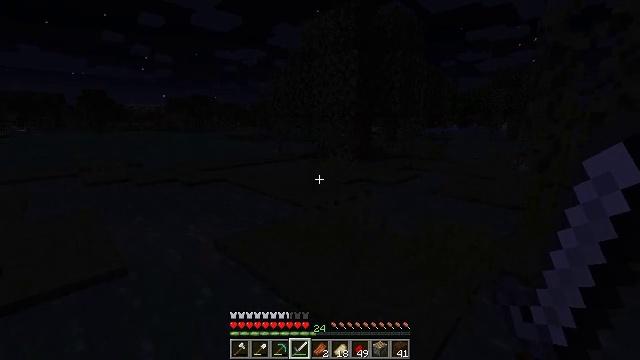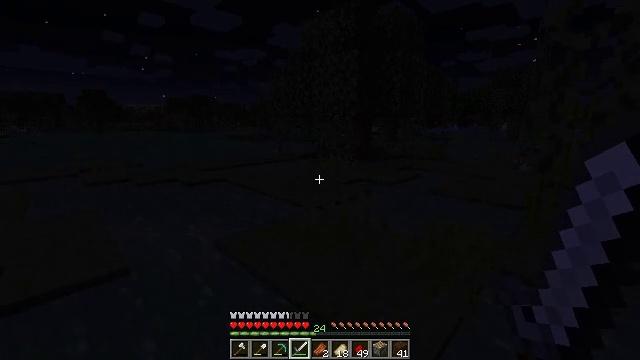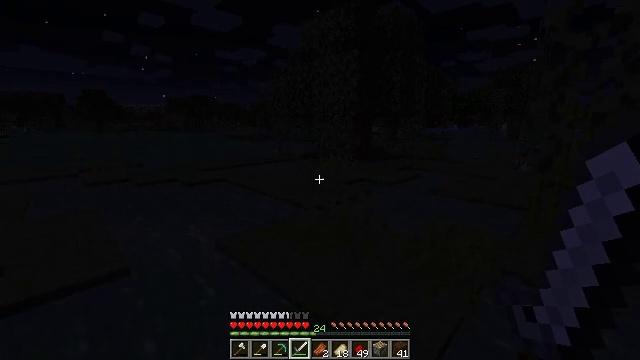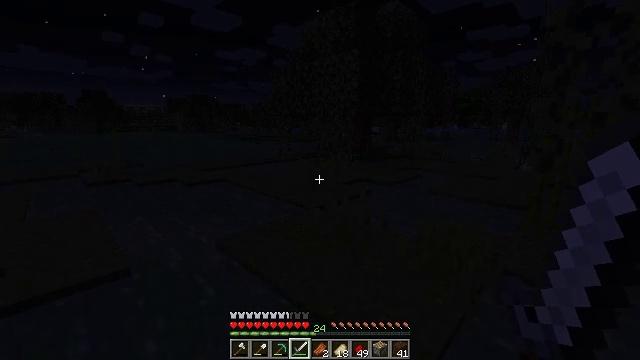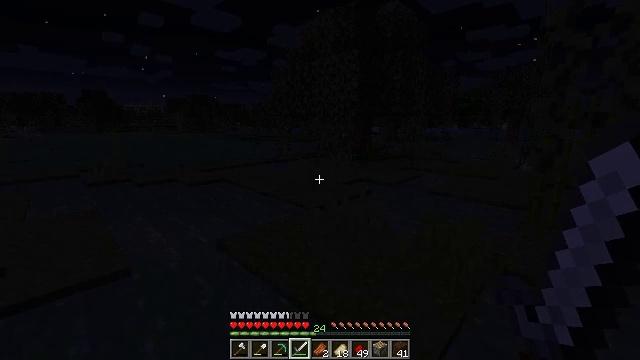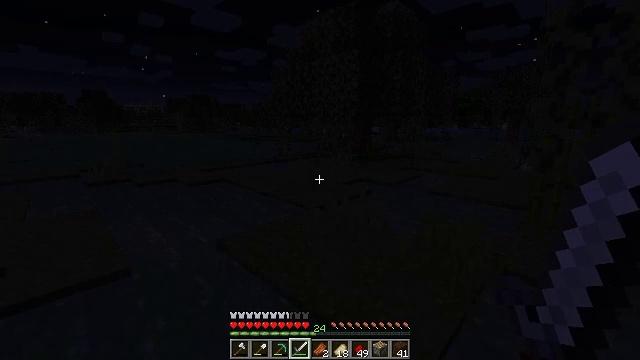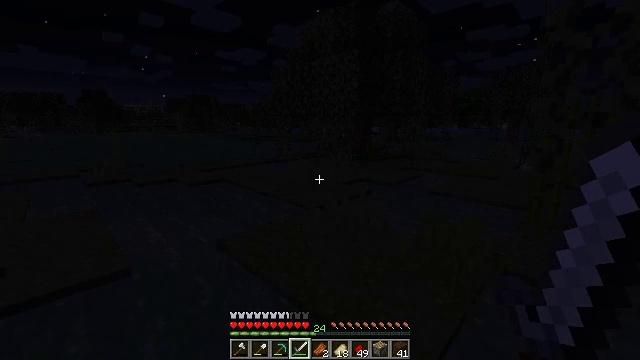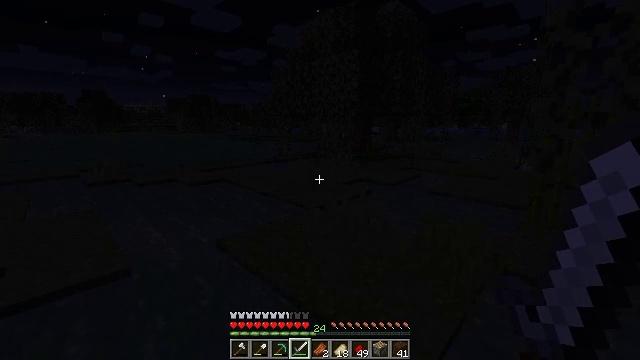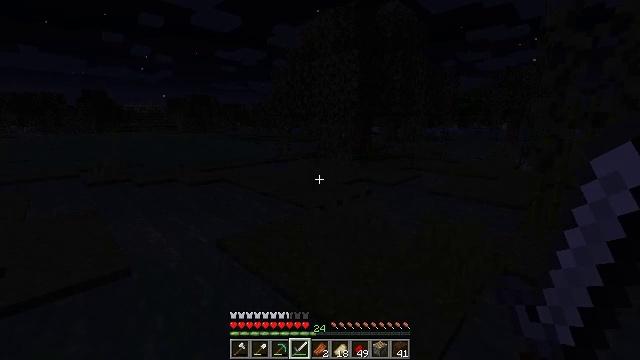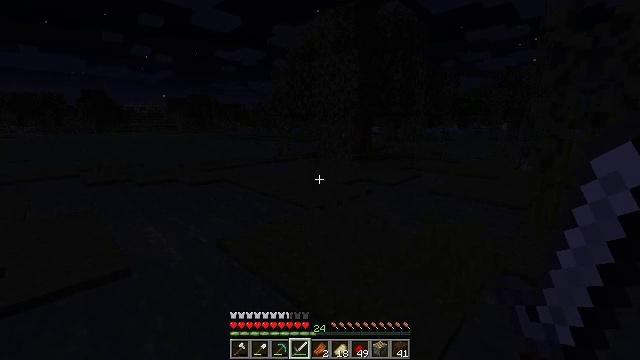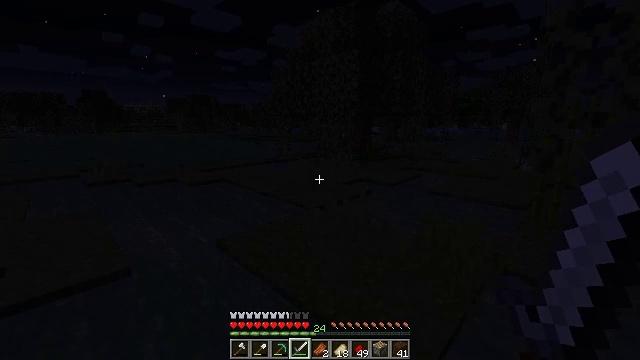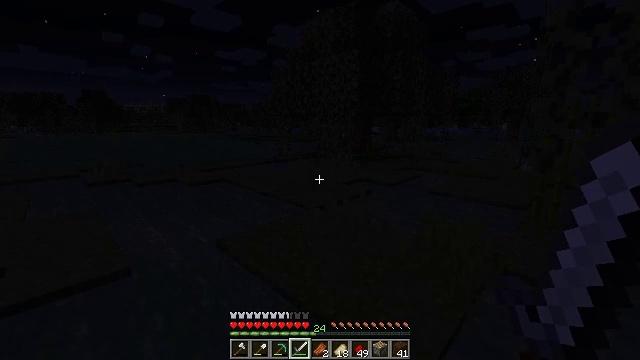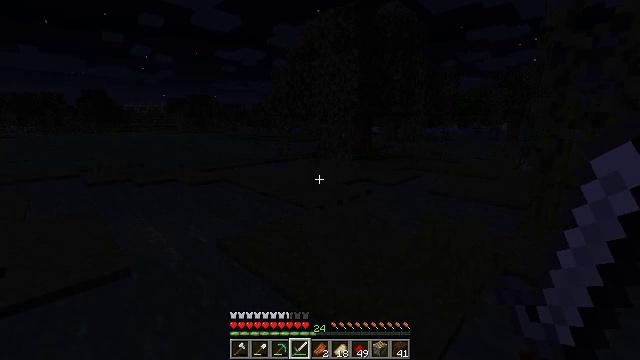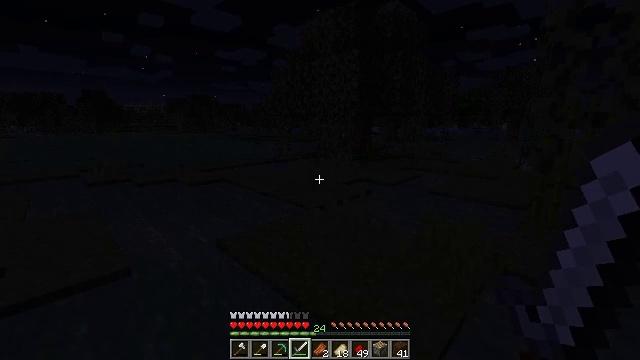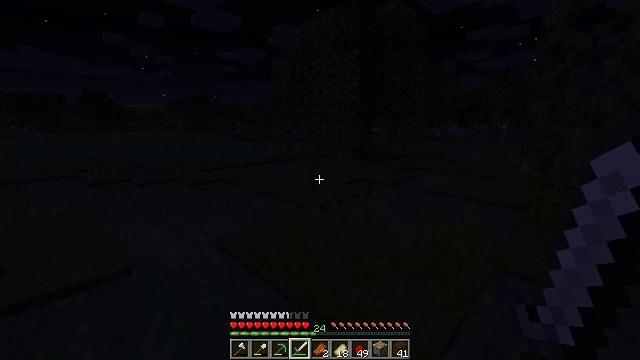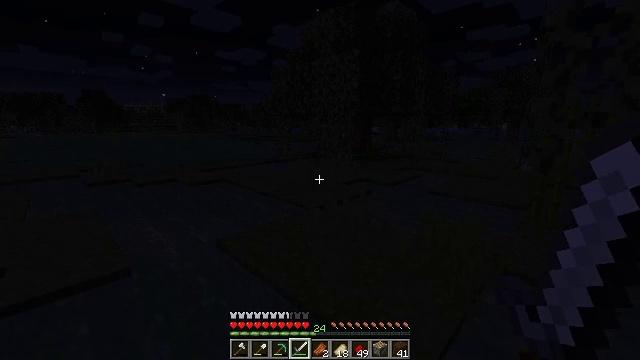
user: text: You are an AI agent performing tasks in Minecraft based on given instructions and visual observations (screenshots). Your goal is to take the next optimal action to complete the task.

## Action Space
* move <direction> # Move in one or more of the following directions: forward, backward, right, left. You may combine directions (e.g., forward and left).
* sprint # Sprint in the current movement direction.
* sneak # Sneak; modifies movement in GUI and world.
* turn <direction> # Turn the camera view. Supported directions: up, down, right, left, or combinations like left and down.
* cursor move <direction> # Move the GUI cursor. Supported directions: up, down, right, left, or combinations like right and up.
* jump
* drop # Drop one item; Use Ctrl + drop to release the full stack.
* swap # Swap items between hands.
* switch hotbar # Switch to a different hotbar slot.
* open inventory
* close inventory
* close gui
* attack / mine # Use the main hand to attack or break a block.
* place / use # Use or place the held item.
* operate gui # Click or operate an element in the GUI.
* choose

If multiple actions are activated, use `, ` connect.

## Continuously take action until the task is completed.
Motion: motion action
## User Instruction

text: Hunt a slime.
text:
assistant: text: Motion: no_op
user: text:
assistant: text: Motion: no_op
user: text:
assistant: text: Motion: no_op
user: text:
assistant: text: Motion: no_op
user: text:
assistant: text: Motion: no_op
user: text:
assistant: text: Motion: no_op
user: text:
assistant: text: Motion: no_op
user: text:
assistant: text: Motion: no_op
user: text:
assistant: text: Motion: no_op
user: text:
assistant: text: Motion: no_op
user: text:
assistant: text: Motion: no_op
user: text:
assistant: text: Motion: no_op
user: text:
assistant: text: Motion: no_op
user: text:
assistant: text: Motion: no_op
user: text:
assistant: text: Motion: no_op
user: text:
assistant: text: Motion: no_op
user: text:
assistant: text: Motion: no_op
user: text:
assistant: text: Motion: no_op
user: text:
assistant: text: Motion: no_op
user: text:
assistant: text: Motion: move forward
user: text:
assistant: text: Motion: move forward, turn right
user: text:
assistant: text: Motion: move forward
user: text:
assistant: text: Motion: move forward
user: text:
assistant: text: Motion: move forward
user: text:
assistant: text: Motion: move forward, jump
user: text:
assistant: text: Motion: move forward, jump
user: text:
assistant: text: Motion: move forward, jump
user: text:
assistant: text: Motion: move forward, jump
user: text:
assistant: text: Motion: move forward, jump
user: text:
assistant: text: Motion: move forward, jump